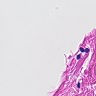
Metastatic tissue present: no